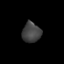
Tissue: prostate
Cell type: T cells
Senescence score: 0.2617
Nuclear area (px): 366
Mean DAPI intensity: 67.232